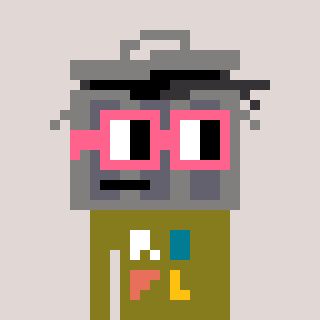
a pixel art character with square pink glasses, a trashcan-shaped head and a gunk-colored body on a warm background